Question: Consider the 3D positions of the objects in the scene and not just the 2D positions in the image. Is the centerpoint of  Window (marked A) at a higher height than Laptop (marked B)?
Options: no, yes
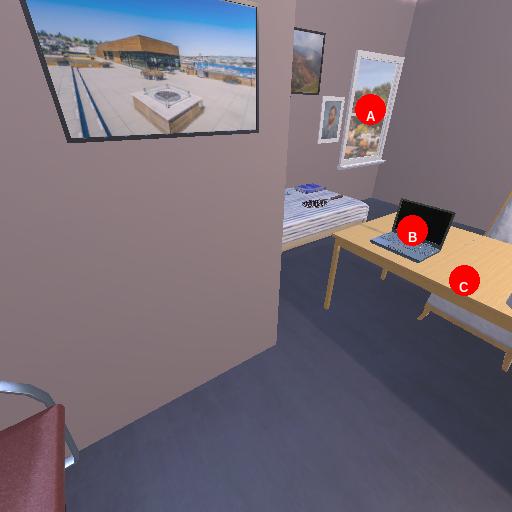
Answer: no